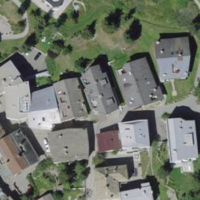
EUNIS habitat code: 54
Species observed at this site:
Juniperus communis